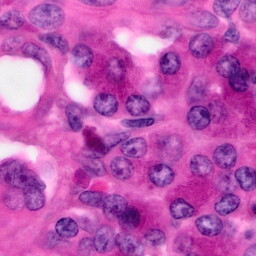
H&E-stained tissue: Pancreatic